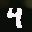
Label: 4